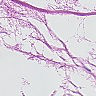
Metastatic tissue present: no